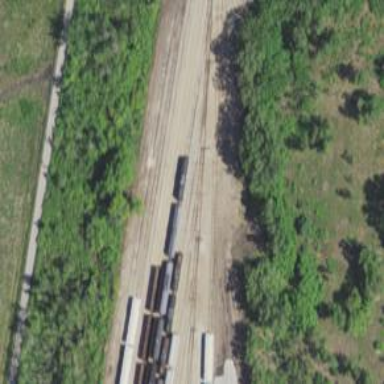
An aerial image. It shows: Railway yard used for servicing trains.